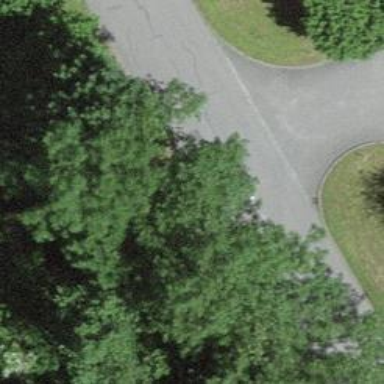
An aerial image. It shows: Asphalt road in residential area.